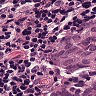
Metastatic tissue present: yes